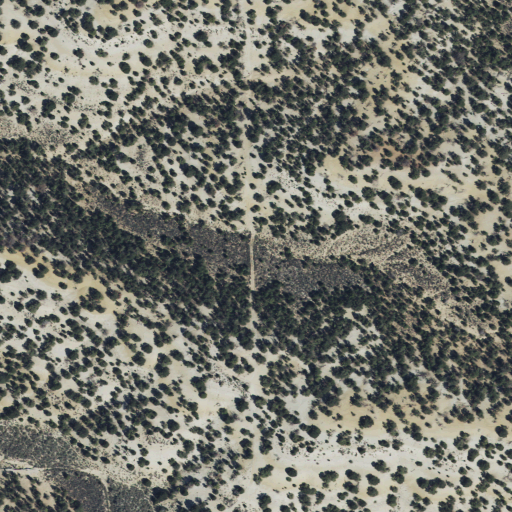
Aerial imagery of plain(s) in Utah named East Tavaputs Plateau containing evergreen forest and shrub